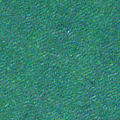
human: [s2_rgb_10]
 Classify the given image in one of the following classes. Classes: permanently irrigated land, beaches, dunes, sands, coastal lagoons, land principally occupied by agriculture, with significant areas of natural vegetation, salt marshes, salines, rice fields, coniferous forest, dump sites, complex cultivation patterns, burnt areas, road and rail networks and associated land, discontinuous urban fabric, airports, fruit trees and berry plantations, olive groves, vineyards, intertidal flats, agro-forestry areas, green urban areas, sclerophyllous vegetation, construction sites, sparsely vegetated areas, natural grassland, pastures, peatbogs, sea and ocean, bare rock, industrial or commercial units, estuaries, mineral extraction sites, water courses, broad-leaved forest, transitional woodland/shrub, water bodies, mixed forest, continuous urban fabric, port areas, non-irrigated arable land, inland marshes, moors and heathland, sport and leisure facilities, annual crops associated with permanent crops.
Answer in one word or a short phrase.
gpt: sea and ocean